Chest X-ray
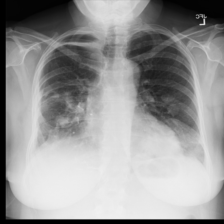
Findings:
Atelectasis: positive
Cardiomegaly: negative
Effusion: positive
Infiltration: positive
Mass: positive
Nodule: negative
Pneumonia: negative
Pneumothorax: negative
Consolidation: positive
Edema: negative
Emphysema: negative
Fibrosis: negative
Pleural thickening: positive
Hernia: negative